一年级 · 组合数学
（12 分）看图写算式。

(1) :-1) <br> $\square+\square=\square$

(2) दिन्भार्प दी०

$\square+\square=\square$

(3) 9888

$\square+\square=\square$

$\square+\square=\square$
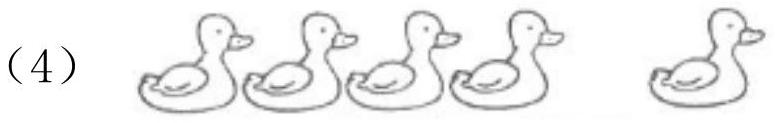
答案: (1) $2+2=5$ (个)

(2) $2+1=3$ (个)

(3) $3+2=5$ (个)

(4) $4+1=5$ （个）